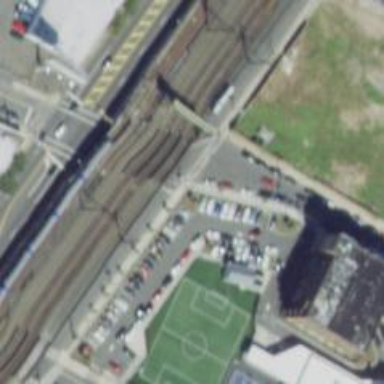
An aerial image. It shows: Rail on embankment with electrified contact lines.